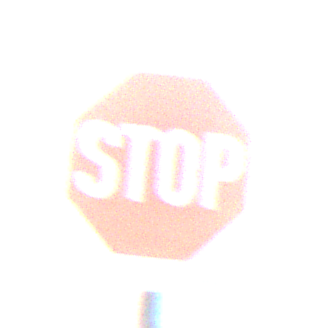
Verkehrszeichen: Stop
Zusatzzeichen unten: VerlaufVorfahrtsstrasse10
Umgebung: Outdoor, Special
Tageszeit: MorningAfternoon
Wetter: Clear
Licht: Natural
Jahreszeit: NotSpecified
Kontrast: HighContrast